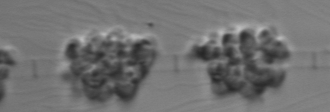
Label: Leptocylindrus_mediterraneus